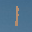
Label: 1